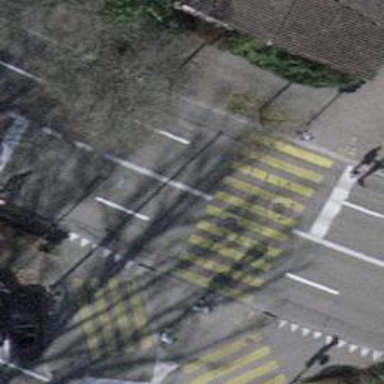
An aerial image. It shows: Zebra crossing with traffic signals.